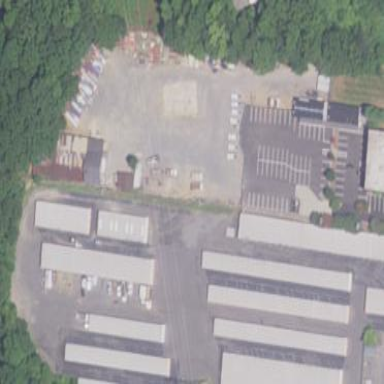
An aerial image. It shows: Storage rental shop.